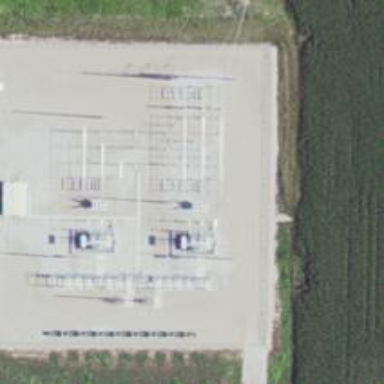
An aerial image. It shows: Switch used for power control.